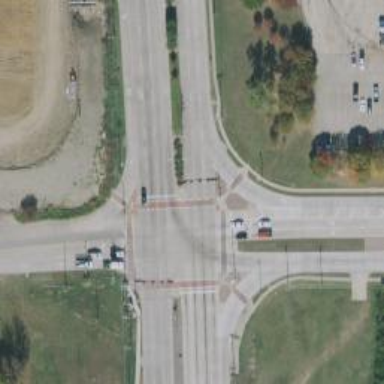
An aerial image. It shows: Crossing on the road.